Question: I'm trying to make a date regexp validator who valide date in the followed formats :
- - -
must be valid :
> 24/01/2015 ,
01/01/2000 ,
01/2000 ,
2000 ,
1600 ,
must be invalid :
> 1599 ,
12/1599 ,
31/12/1599 ,
I made this but it not work for 'dd/mm/yyyy' and 'mm/yyyy'
'''
^(1<URL>?$
'''

<URL>
any idea how to fix this ?
thx
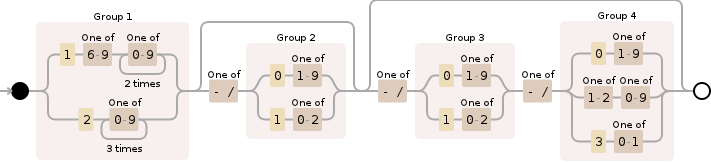
Answer: Be aware that you won't be able to easily express the most complex checks for date with a regular expression, for example :
- -
That said, the following regular expression should answer your specification :
'''
(?:(?:(0[1-9]|[1-2]\d|3[0-1])/)?(0[1-9]|1[0-2])/)?(1[6-9]\d{2}|[2-9]\d{3})
'''
The first group will correspond to the day part, the second to the months and the third to the year.